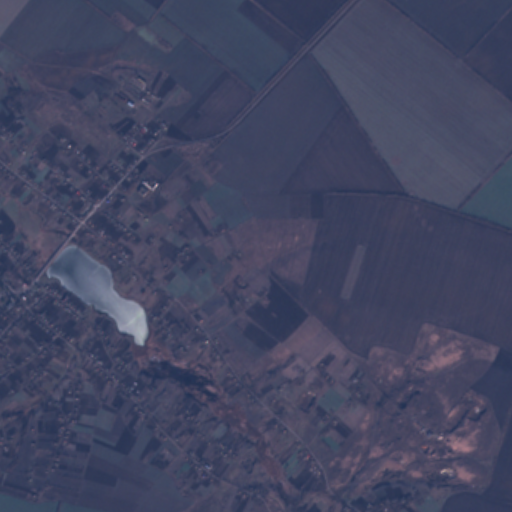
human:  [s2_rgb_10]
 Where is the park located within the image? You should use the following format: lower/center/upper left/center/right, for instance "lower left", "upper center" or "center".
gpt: The park is located in the upper center of the image.
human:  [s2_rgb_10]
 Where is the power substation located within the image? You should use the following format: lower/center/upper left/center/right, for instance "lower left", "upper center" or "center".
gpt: The power substation is located in the upper left of the image.
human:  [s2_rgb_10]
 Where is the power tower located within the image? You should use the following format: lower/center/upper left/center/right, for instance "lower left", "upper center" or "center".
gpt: The power tower is located in the upper of the image.
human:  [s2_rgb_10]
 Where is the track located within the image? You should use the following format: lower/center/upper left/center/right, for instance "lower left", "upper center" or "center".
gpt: There is no track in the image.